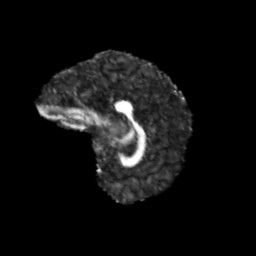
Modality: FA
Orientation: sagittal
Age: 11
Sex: female
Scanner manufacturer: siemens
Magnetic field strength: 3 T
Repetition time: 3.8 s
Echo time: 0.07 s